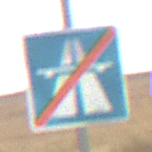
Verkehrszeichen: EndeAutbahn
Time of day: MorningAfternoon
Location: Outdoor (Nature)
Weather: Overcast
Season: NotSpecified
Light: Natural